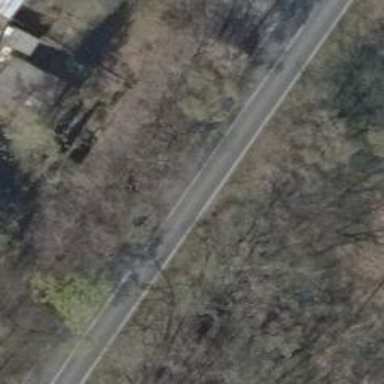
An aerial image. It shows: Primary road with asphalt surface.